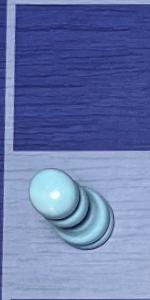
Label: Pawn_White